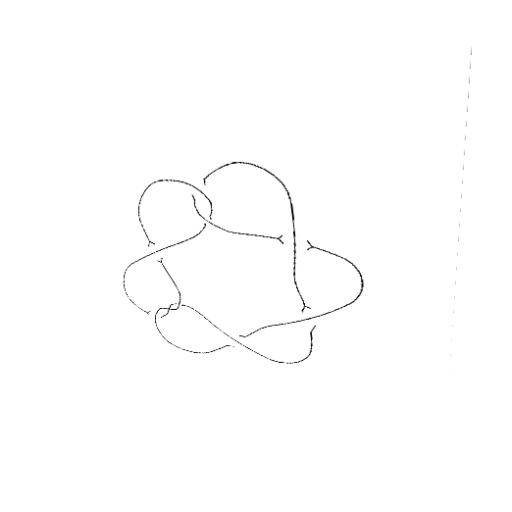
Crossing number: 9